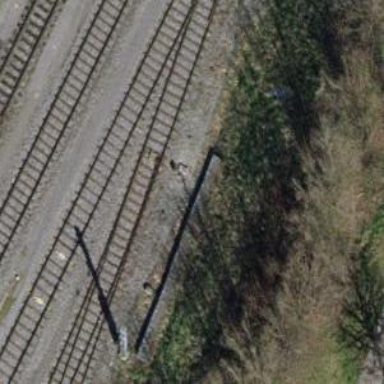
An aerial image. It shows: Railway switch.